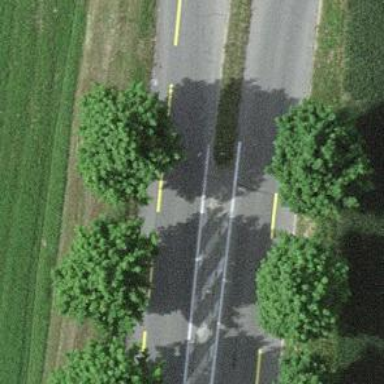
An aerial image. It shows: Primary highway with advisory cycle lane.